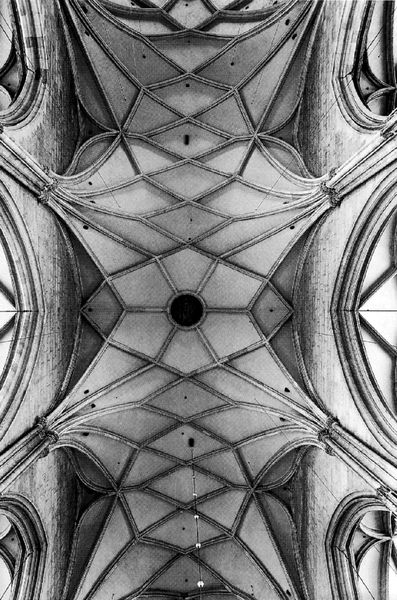
Titel: Stephansdom in Wien
Standort: Wien, Stephansdom (EU - AUT)
Schlagwörter: dunkel, weiß, fenster, grau, lampe, schwarz, säule, säulen, dach, muster, architektur, kirche, auge, decke, kreis, ecke, bogen, lichteinfall, ring, foto, oben, bögen, gewölbe, kreuz, dom, seil, schwarz weiß, loch, kathedrale, geometrisch, kirchenschiff, zentral, deck, streben, geometrie, strebe, statik, freske, lampenkabel